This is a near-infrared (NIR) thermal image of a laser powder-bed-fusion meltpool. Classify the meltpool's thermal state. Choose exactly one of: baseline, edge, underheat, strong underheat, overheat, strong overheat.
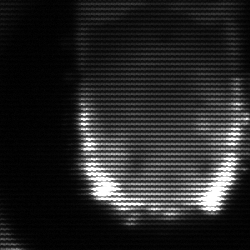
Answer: baseline